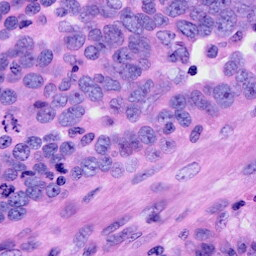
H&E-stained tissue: Ovarian